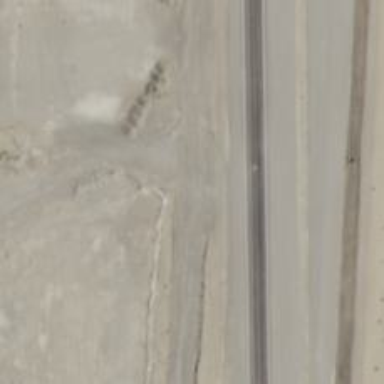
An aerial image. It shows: Track road.